Field crop: maize
Growth stage: 2
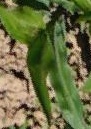
Species: maize